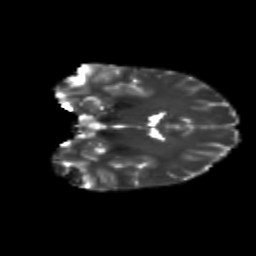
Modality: T2w
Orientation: coronal
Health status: healthy
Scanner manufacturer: philips
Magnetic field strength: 3 T
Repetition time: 9.75 s
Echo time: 0.092 s